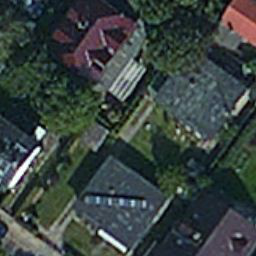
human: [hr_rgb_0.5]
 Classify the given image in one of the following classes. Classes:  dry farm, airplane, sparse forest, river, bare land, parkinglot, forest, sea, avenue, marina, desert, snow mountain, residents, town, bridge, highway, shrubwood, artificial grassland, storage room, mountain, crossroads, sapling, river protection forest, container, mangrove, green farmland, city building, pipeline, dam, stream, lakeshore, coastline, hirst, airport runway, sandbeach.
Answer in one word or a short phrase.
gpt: residents